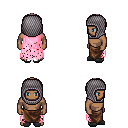
a pixel art fantasy rpg character, male body template, human, dark skin, pink tattered cape, robe skirt, white blonde plain hairstyle, chain hood, gray slippers, four views (front, back, left, right), 2x2 character sprite sheet, small pixel art, hard edges, no anti-aliasing